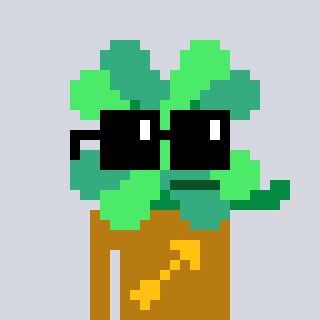
a pixel art character with square black sunglasses, a clover-shaped head and a gold-colored body on a cool background